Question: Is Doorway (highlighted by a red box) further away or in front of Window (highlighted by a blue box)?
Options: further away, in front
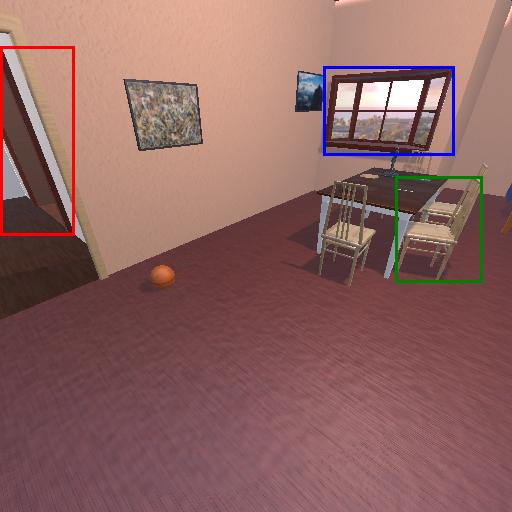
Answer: further away